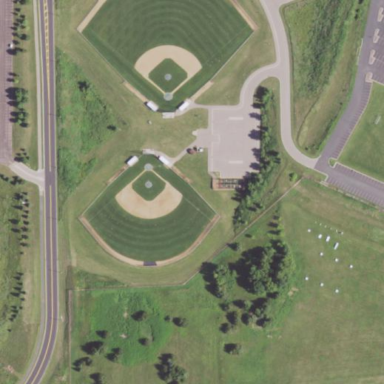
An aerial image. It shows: Baseball pitch surrounded by fence.